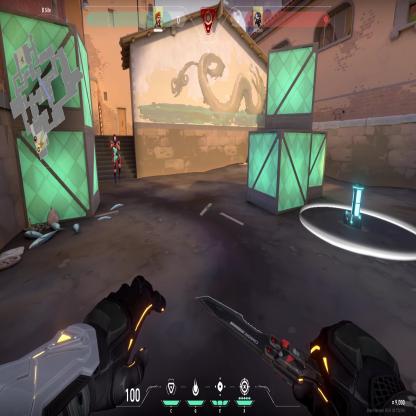
Label: planted spike ; enemy